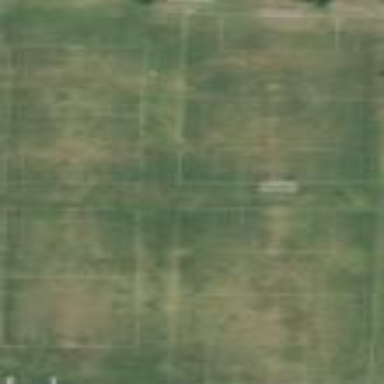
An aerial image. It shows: Soccer pitch for leisure land activities.